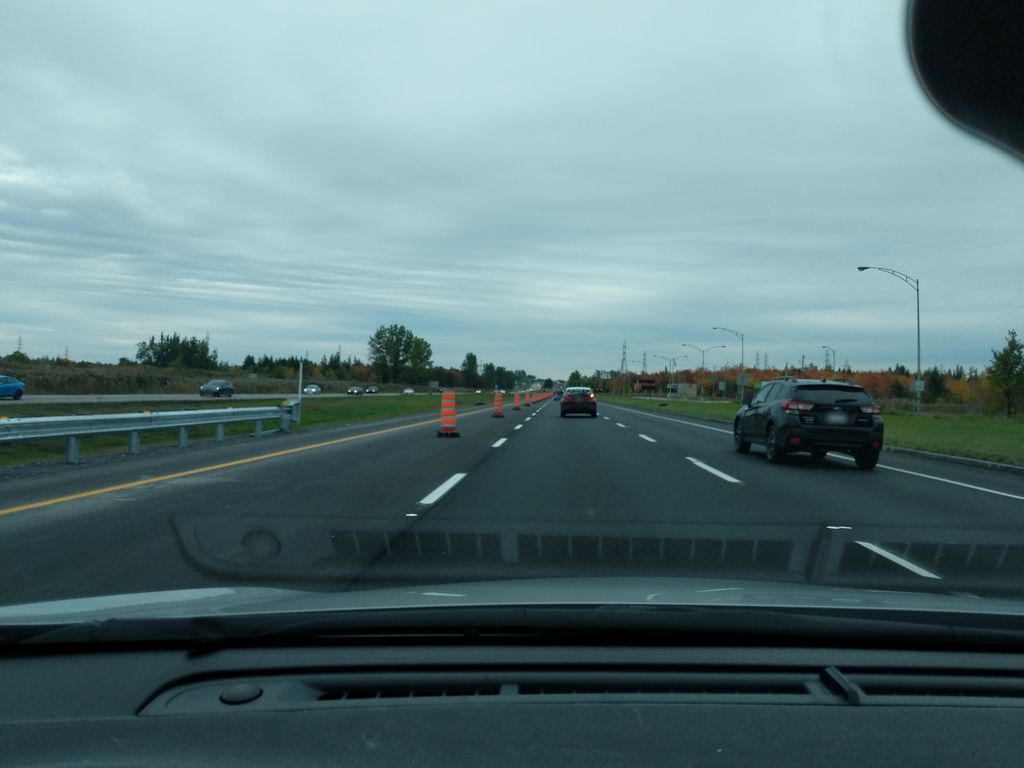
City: quebec_city